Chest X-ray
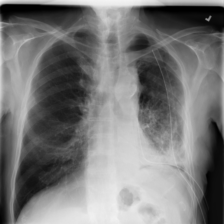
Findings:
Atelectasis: negative
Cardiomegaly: negative
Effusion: negative
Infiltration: negative
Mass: negative
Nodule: negative
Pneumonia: negative
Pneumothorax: negative
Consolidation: negative
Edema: negative
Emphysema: negative
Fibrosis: negative
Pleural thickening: negative
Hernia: negative